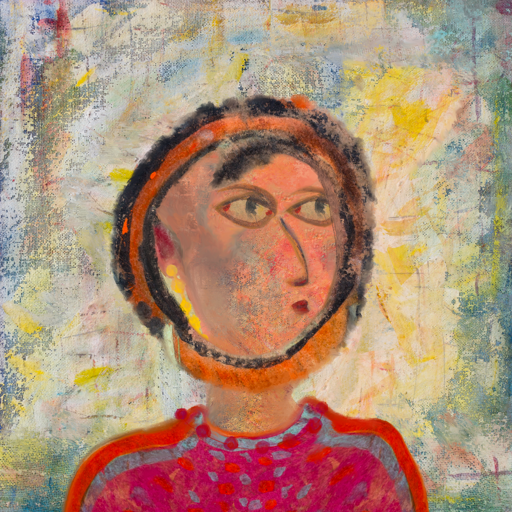
Background: Irani, Head And Neck Side: Irani, Face Side: GypsyMother, Bust: Sisters, Hair Side: Childish, Head Accessory: Blank, Second Necklace: Blank, Necklace: Irani_3, Baby: Blank